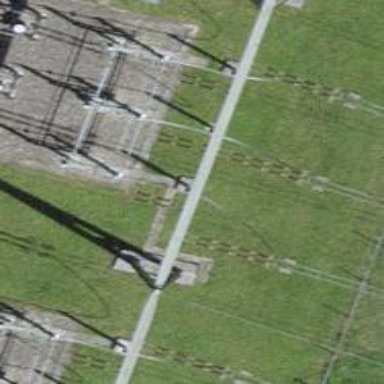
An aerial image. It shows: Power line with three cables.